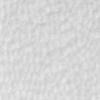
Label: no_change